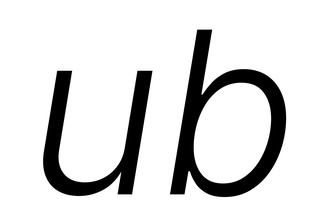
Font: Inter-Italic_Light_Italic